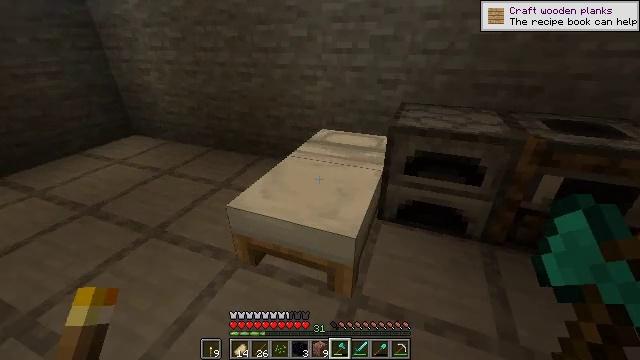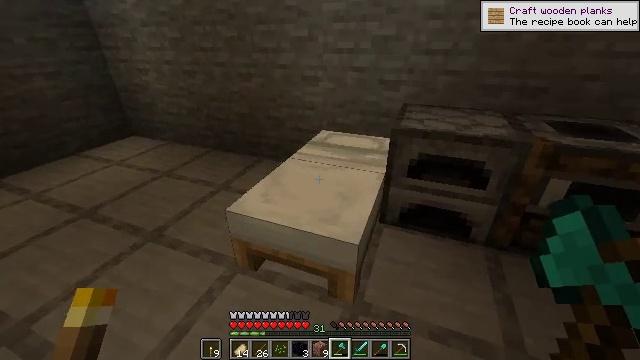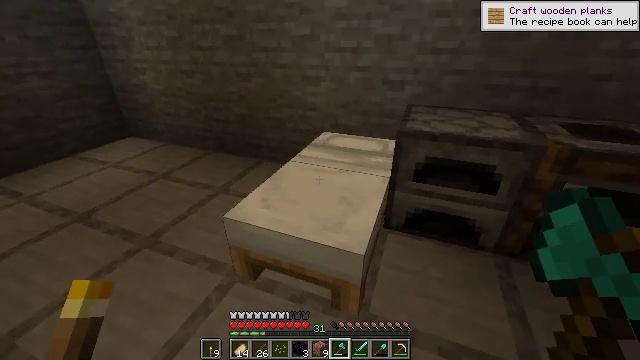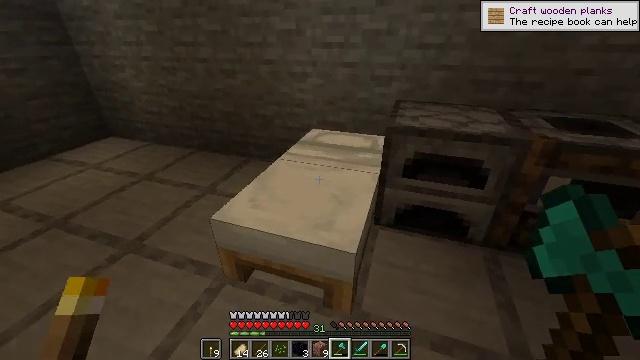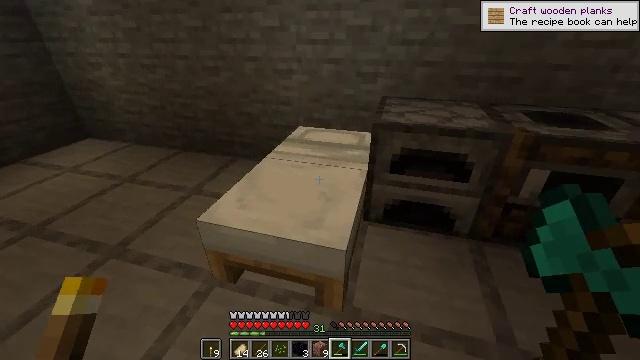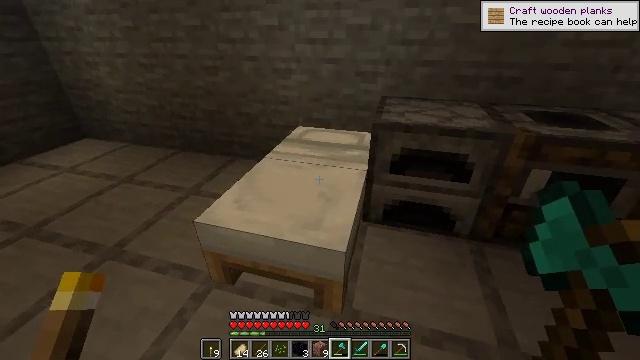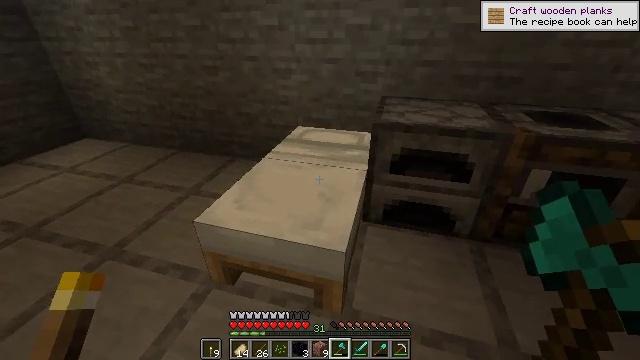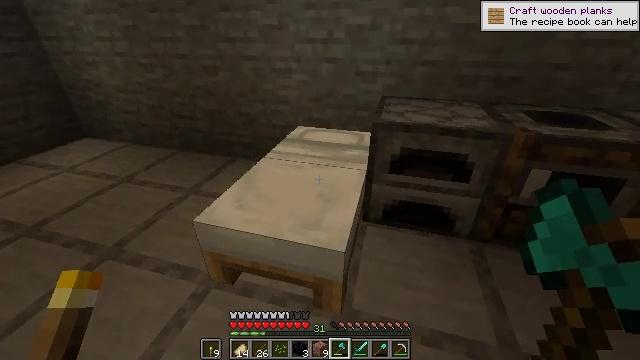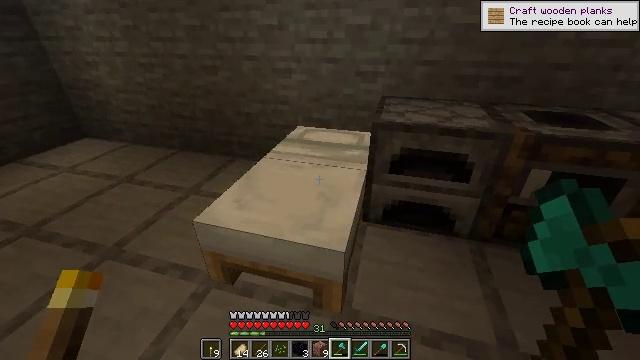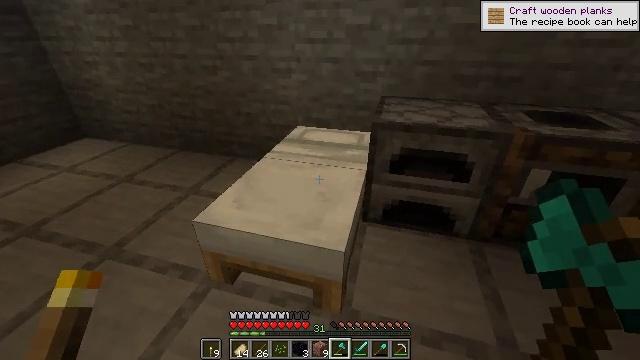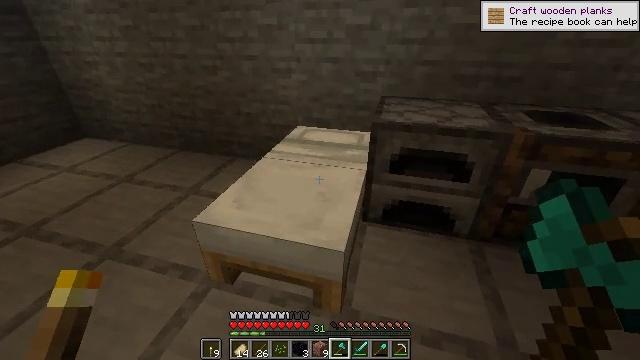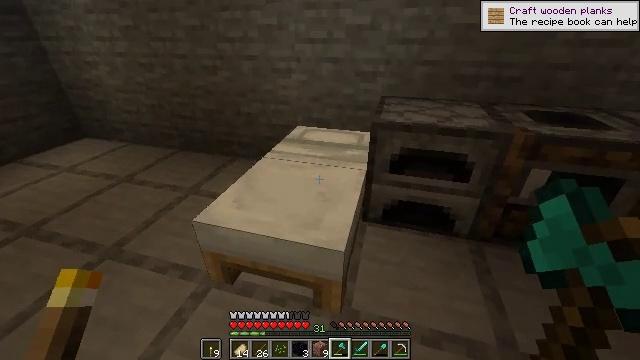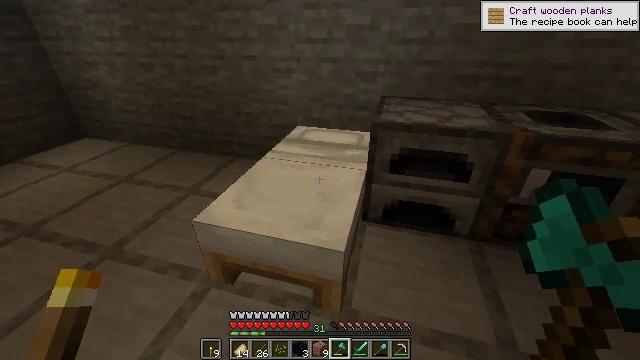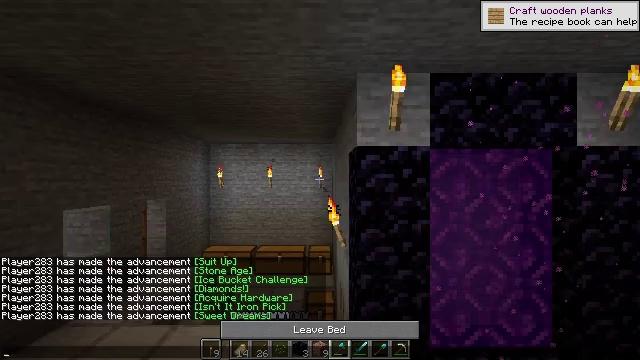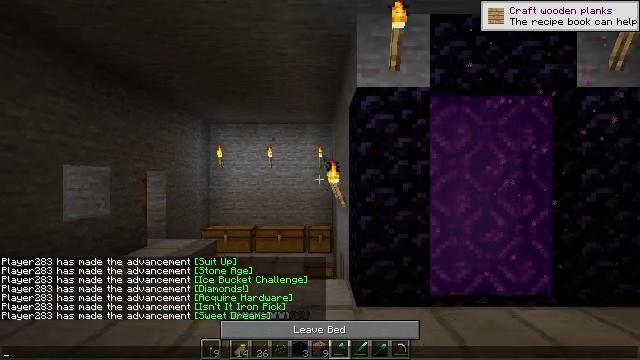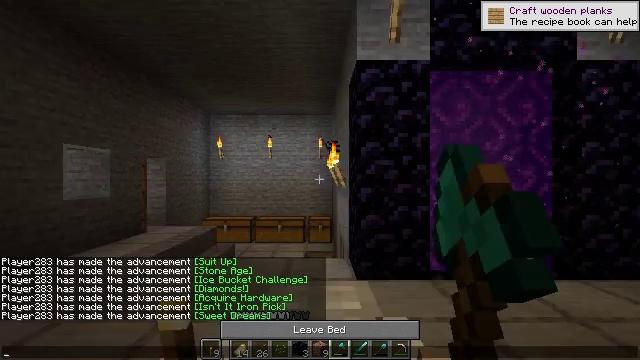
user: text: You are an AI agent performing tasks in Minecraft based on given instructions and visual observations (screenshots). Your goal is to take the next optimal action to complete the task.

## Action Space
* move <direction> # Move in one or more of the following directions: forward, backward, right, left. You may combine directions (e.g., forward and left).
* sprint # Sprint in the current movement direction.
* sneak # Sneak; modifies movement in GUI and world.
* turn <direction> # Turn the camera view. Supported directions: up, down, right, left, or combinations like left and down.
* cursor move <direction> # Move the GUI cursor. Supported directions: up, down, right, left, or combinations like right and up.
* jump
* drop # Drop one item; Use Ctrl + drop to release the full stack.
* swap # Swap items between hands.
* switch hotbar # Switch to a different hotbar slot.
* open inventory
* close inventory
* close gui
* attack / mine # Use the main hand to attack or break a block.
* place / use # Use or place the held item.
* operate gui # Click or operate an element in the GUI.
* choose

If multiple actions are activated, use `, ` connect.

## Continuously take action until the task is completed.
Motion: motion action
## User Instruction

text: Build rails by arranging iron ingots and a stick on the crafting table.
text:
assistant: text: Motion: no_op
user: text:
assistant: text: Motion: no_op
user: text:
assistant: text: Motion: turn right
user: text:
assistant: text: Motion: turn right
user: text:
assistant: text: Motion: no_op
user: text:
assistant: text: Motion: no_op
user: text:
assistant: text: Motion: use / place
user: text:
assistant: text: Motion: use / place
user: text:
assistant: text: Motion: use / place
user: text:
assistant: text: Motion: use / place
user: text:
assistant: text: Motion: no_op
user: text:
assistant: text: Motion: no_op
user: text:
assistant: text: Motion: no_op
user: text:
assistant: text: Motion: no_op
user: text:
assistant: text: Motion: no_op
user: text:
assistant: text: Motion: no_op
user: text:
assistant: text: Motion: no_op
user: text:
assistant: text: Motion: no_op
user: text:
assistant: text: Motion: no_op
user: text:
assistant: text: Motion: no_op
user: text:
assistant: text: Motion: no_op
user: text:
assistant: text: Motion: no_op
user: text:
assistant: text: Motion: no_op
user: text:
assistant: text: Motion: no_op
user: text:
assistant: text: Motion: no_op
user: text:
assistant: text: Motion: no_op
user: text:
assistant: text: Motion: no_op
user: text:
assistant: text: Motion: no_op
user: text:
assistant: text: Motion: no_op
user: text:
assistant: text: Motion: no_op